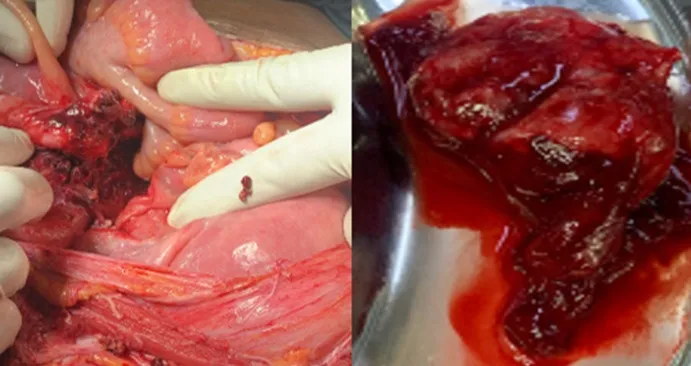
laparotomy findings; base of appendix showing total rupture after abdominal washout and left tubal ectopic pregnancy after salpingectomy.
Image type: medical_photograph (other_medical_photograph)